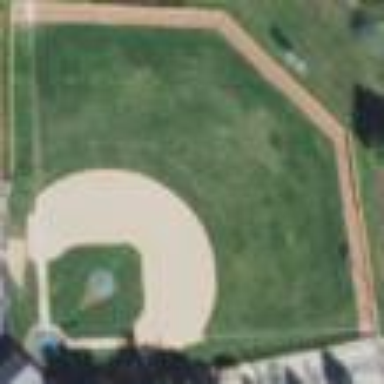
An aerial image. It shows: Baseball pitch for leisure and sports activities.